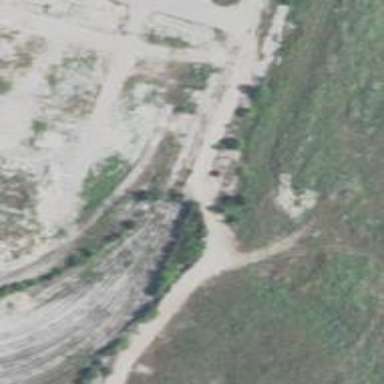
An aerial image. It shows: Abandoned railway yard is depicted.